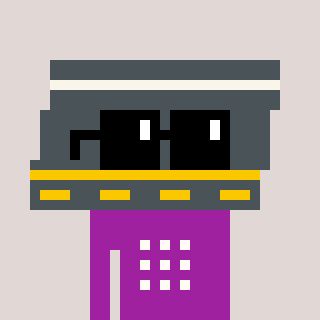
a pixel art character with square black sunglasses, a road-shaped head and a magenta-colored body on a warm background